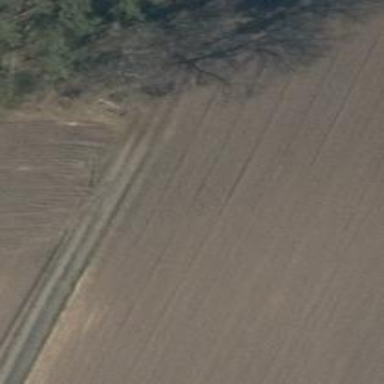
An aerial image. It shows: Track road with grade4 tracktype.